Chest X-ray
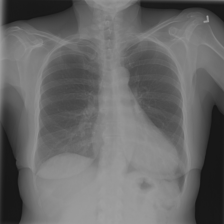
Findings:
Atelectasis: negative
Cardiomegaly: negative
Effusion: negative
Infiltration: negative
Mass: negative
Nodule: negative
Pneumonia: negative
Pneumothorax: negative
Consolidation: negative
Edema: negative
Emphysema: negative
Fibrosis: negative
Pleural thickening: negative
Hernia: negative